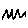
Label: zigzag